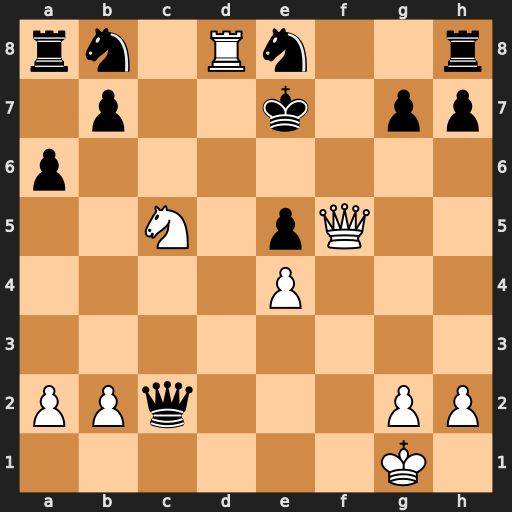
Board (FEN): rn1Rn2r/1p2k1pp/p7/2N1pQ2/4P3/8/PPq3PP/6K1
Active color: w
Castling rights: -
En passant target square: -
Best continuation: Rd7+ Nxd7 Qe6+ Kf8 Nxd7#